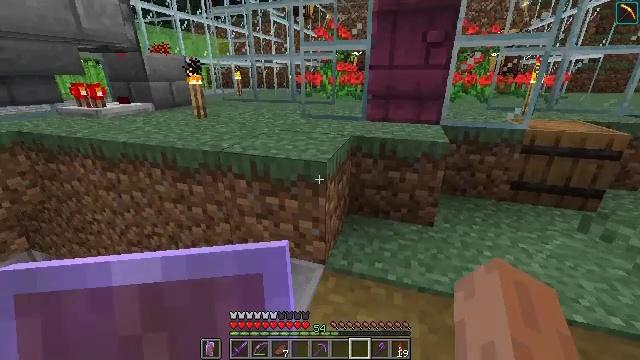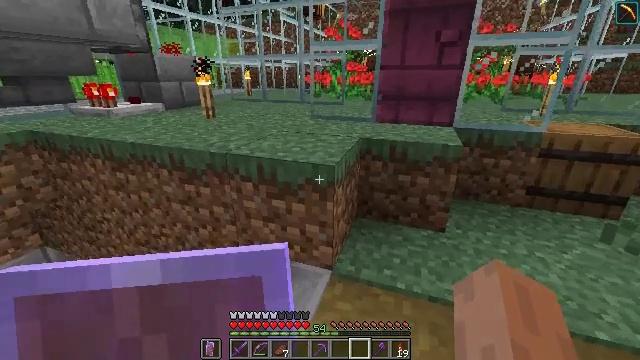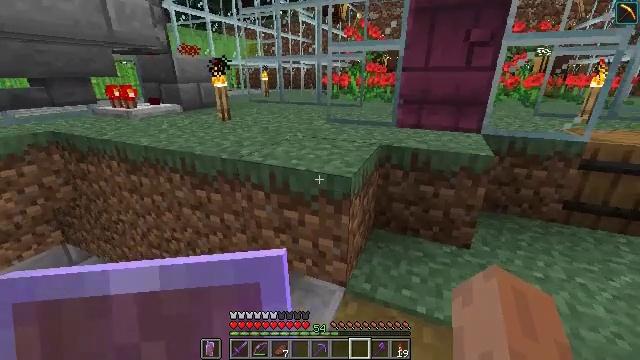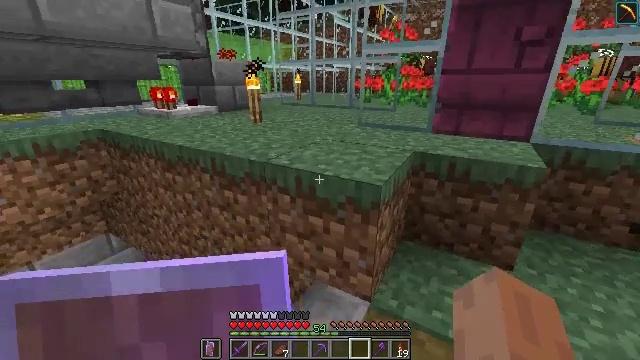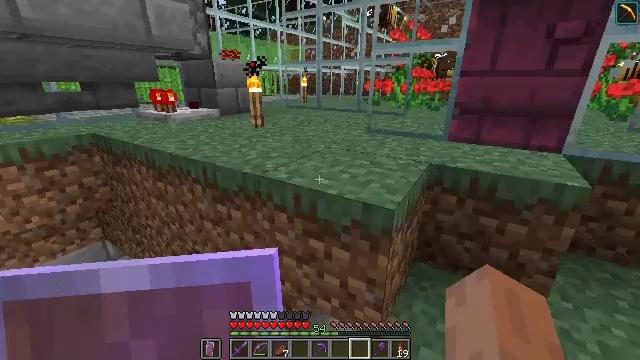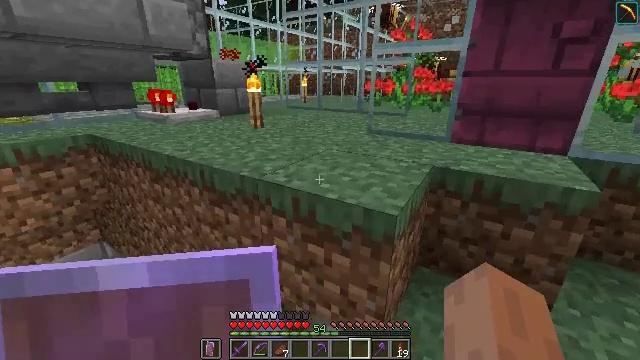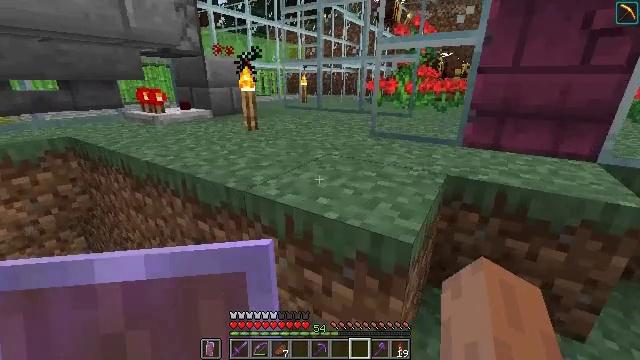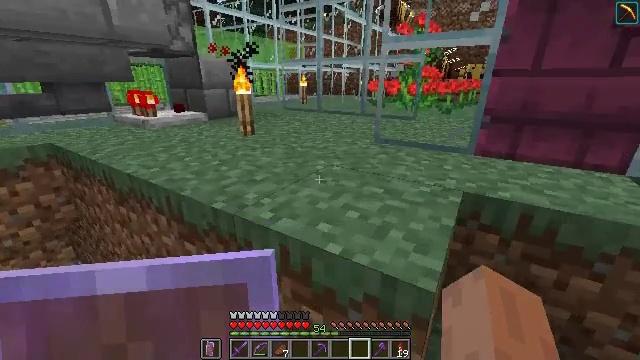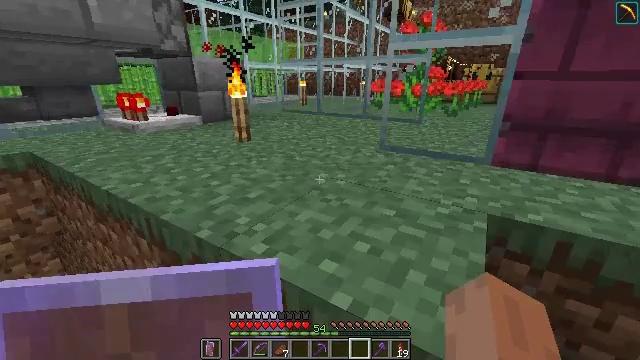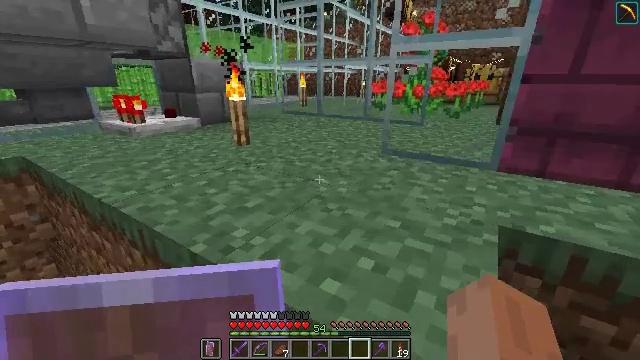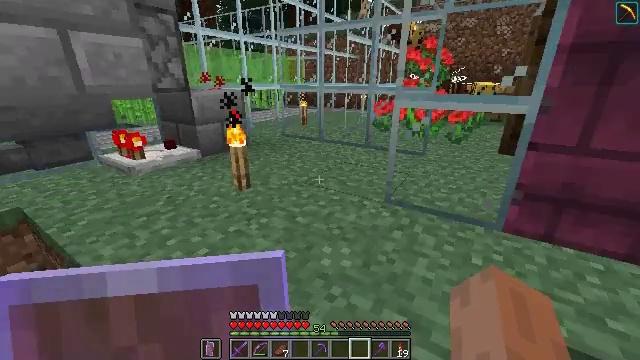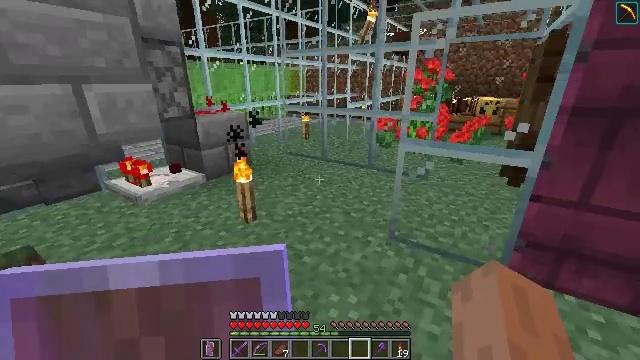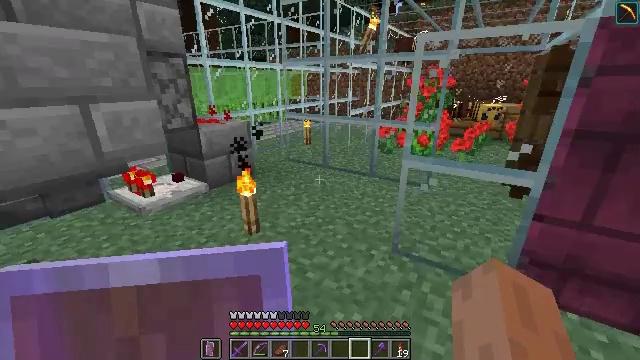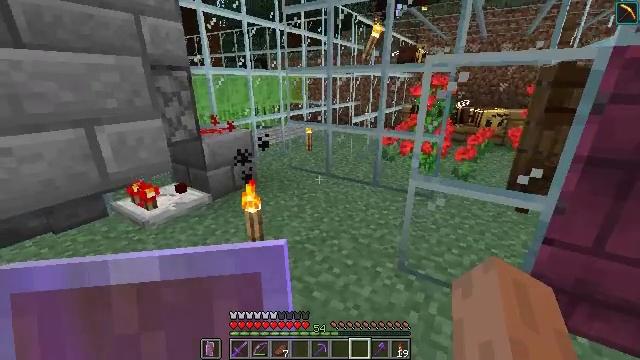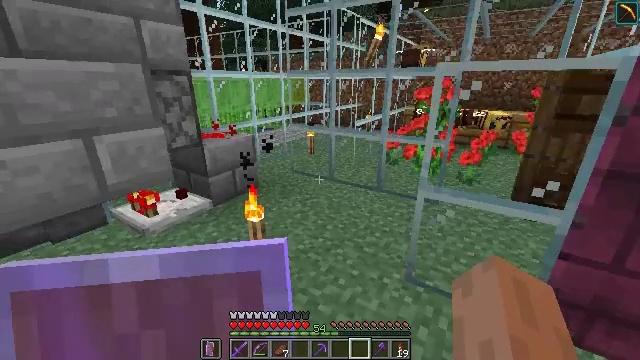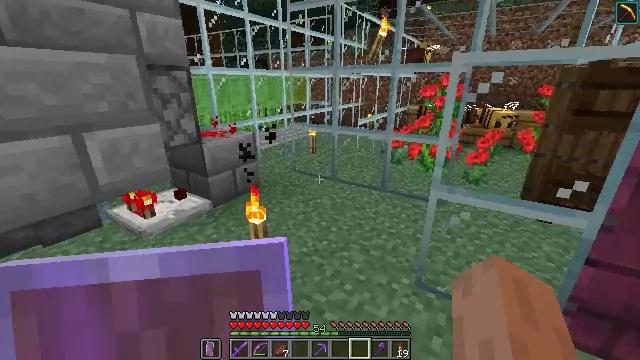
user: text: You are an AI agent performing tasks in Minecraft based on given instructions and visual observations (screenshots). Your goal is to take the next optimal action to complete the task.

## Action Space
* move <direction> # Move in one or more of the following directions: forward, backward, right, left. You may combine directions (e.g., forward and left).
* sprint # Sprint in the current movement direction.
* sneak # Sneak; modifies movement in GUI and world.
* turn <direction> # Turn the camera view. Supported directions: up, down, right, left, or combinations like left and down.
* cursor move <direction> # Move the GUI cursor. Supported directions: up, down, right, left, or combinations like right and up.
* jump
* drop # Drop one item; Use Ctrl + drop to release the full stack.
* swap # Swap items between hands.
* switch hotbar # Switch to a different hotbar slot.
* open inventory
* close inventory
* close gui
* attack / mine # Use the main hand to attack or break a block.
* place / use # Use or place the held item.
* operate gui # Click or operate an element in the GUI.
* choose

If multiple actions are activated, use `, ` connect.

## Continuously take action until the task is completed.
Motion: motion action
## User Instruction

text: Hunt a squid.
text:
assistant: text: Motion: move forward, turn left
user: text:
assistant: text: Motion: move forward, turn left
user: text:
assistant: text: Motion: move forward, turn left
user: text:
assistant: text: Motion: move forward, turn left
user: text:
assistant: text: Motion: move forward
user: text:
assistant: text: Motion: move forward
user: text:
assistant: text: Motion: move forward
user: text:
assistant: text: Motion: move forward
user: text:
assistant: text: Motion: move forward, jump
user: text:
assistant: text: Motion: move forward, jump
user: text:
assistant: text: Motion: move forward, jump
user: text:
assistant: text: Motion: move forward
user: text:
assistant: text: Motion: move forward
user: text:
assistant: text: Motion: move forward
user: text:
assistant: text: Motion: move forward
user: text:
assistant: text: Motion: move forward
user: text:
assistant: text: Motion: move forward
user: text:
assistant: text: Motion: move forward
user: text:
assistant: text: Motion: turn right and up
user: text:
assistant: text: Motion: turn right and up
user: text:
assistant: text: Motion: turn right and up
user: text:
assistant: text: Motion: turn right and up
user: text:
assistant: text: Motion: turn right and up
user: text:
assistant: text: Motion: no_op
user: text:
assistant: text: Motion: no_op
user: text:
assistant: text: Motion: no_op
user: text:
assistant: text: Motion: no_op
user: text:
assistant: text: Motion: no_op
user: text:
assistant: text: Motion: no_op
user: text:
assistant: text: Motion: no_op